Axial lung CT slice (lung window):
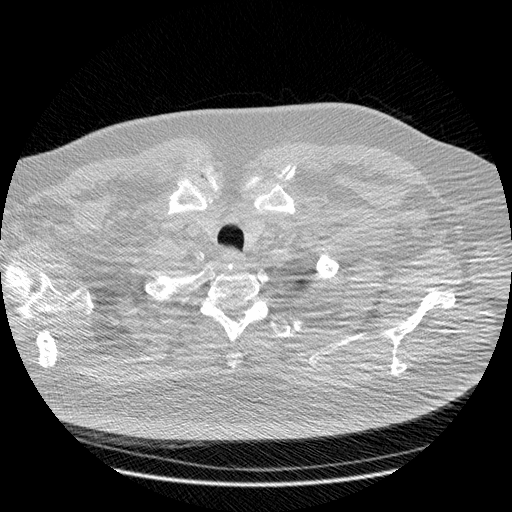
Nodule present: no